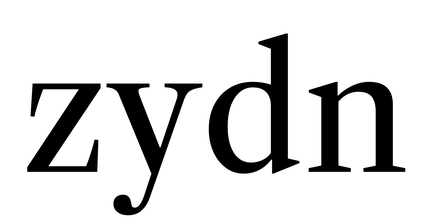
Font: LibreCaslonText_Regular